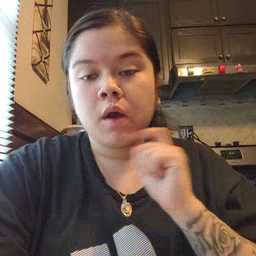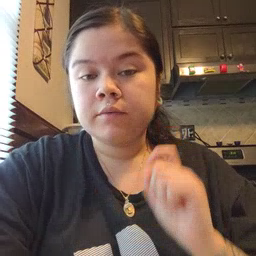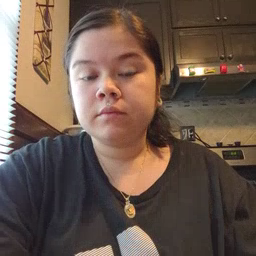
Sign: dry